Question: How can one change the height of the container view dynamically depending on the amount of images of its childView?

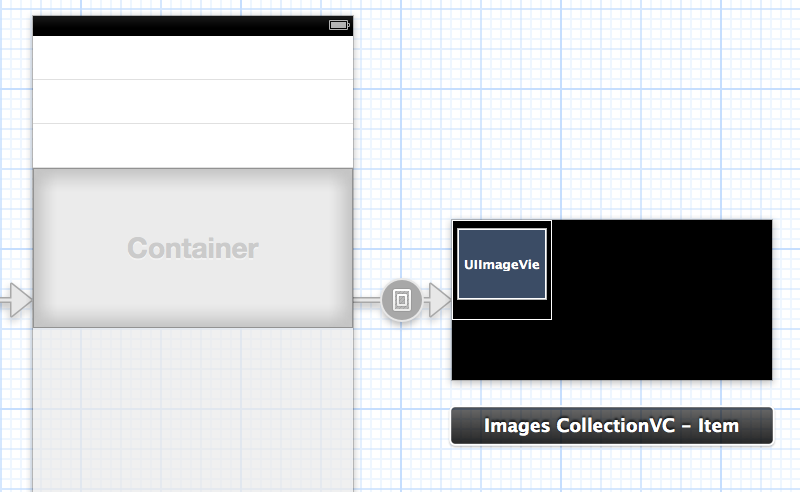
Answer: It's a view like any other view, so you change it in the same way. You'll need to arrange to get a reference to it. When you set things up in the storyboard like this, you get an extra level of hierarchy that you wouldn't get if you created the parent-child view-controller architecture by hand (in code): there is a container view and inside that is the child view controller's view, whereas if you do it in code, there is container view - the child view controller's view is all there is.